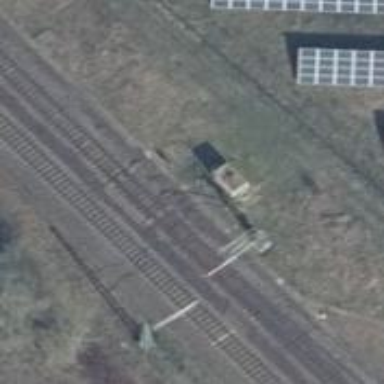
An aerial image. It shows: Railway switch.